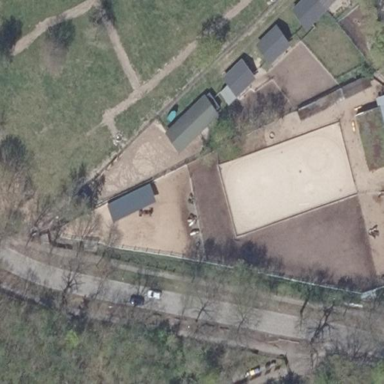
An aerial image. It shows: Leisure land designated for horse riding.